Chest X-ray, PA view. Patient: 51 years old, sex M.
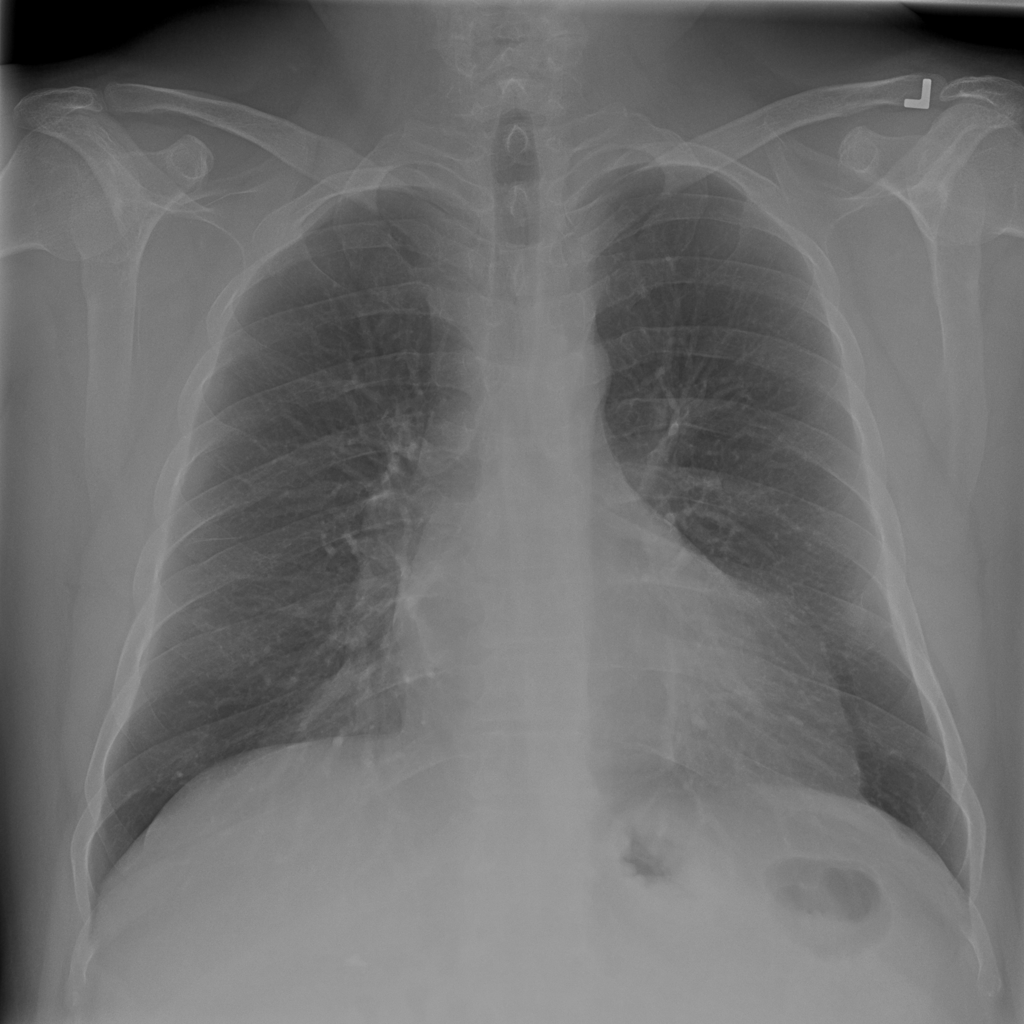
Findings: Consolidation